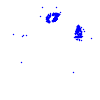
Particle: electron